Field crop: maize
Growth stage: 2
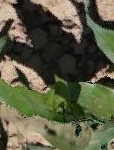
Species: maize